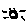
Label: moon